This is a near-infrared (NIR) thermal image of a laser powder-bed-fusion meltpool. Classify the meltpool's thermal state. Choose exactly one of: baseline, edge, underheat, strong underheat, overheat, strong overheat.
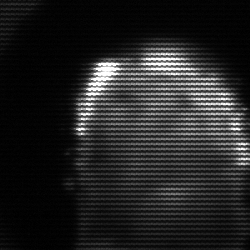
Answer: baseline